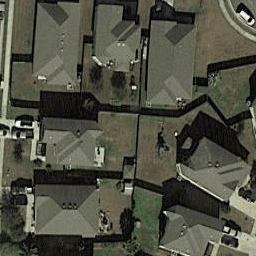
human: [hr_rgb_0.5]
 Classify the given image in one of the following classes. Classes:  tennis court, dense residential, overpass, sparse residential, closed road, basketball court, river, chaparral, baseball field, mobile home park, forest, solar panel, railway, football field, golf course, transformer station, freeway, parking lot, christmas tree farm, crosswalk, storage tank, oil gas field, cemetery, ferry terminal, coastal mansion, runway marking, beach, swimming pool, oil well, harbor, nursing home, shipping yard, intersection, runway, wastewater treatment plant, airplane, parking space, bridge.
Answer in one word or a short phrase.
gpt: dense residential